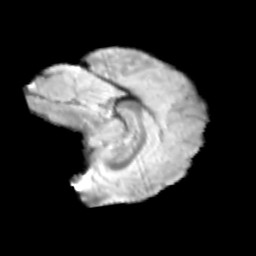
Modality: T2w
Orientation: sagittal
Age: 12
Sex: female
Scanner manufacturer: siemens
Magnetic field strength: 3 T
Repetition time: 3.8 s
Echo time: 0.07 s